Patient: sex M, age 80
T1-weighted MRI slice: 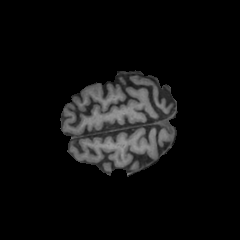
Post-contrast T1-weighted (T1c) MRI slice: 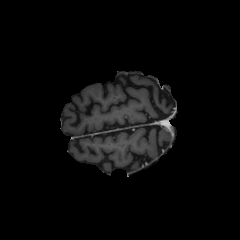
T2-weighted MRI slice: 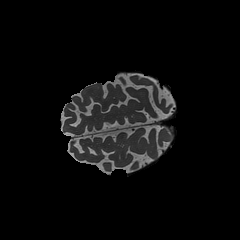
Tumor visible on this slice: no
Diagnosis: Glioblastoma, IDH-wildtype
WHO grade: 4